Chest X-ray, AP view. Patient: 61 years old, sex M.
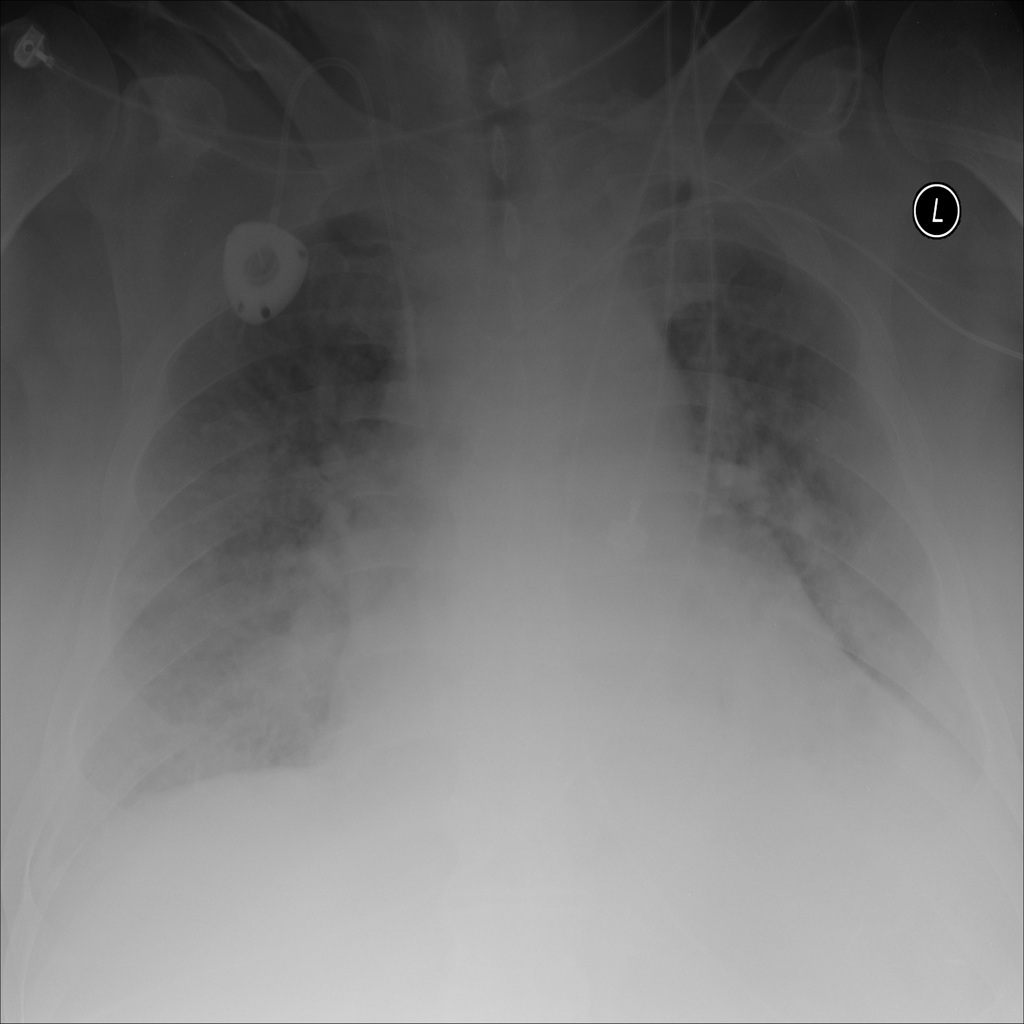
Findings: Edema, Effusion